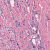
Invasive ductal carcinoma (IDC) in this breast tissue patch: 0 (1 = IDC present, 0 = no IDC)